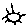
Label: sun